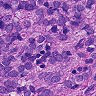
Metastatic tissue present: yes